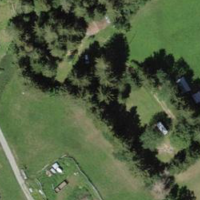
EUNIS habitat code: 52
Species observed at this site:
Astrantia major
Centaurea scabiosa
Corylus avellana
Acer pseudoplatanus
Plantago media
Cephalanthera longifolia
Phyteuma orbiculare